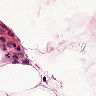
Metastatic tissue present: no